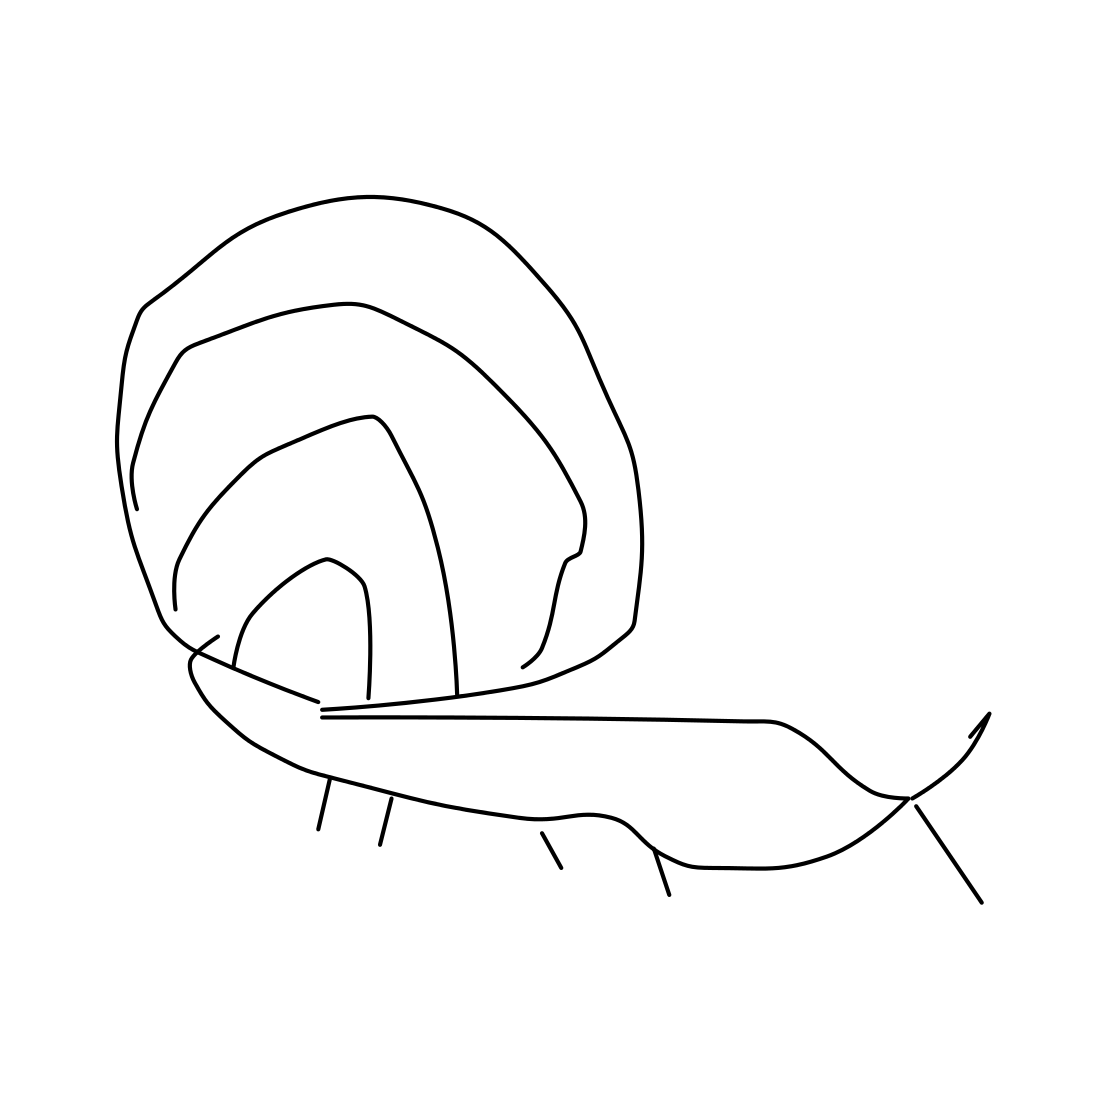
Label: snail